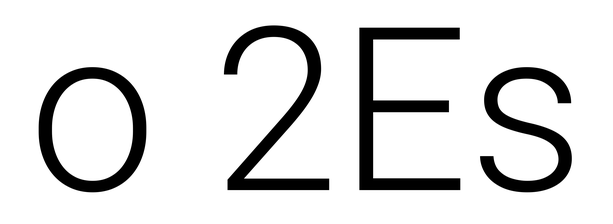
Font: Roboto_Light